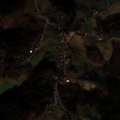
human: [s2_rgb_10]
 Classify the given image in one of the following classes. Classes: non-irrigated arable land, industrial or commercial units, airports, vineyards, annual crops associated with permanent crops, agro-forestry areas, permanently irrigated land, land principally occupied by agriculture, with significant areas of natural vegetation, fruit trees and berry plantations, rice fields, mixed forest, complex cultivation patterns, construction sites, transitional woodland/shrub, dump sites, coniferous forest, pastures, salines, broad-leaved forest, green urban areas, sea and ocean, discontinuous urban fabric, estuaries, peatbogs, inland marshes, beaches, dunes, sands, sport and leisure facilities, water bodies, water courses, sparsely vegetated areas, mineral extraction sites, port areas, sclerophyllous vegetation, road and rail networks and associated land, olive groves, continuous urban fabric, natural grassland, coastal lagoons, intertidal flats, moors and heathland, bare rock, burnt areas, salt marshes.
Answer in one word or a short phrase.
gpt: pastures, complex cultivation patterns, land principally occupied by agriculture, with significant areas of natural vegetation, broad-leaved forest, mixed forest